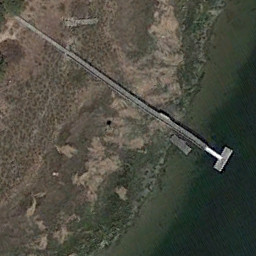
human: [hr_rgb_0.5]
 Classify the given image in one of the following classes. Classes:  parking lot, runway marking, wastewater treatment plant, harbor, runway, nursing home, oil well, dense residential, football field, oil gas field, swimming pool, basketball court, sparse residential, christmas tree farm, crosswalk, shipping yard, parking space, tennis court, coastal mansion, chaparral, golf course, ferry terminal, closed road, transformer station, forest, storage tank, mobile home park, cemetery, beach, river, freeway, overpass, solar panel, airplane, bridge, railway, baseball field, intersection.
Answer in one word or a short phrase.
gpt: ferry terminal